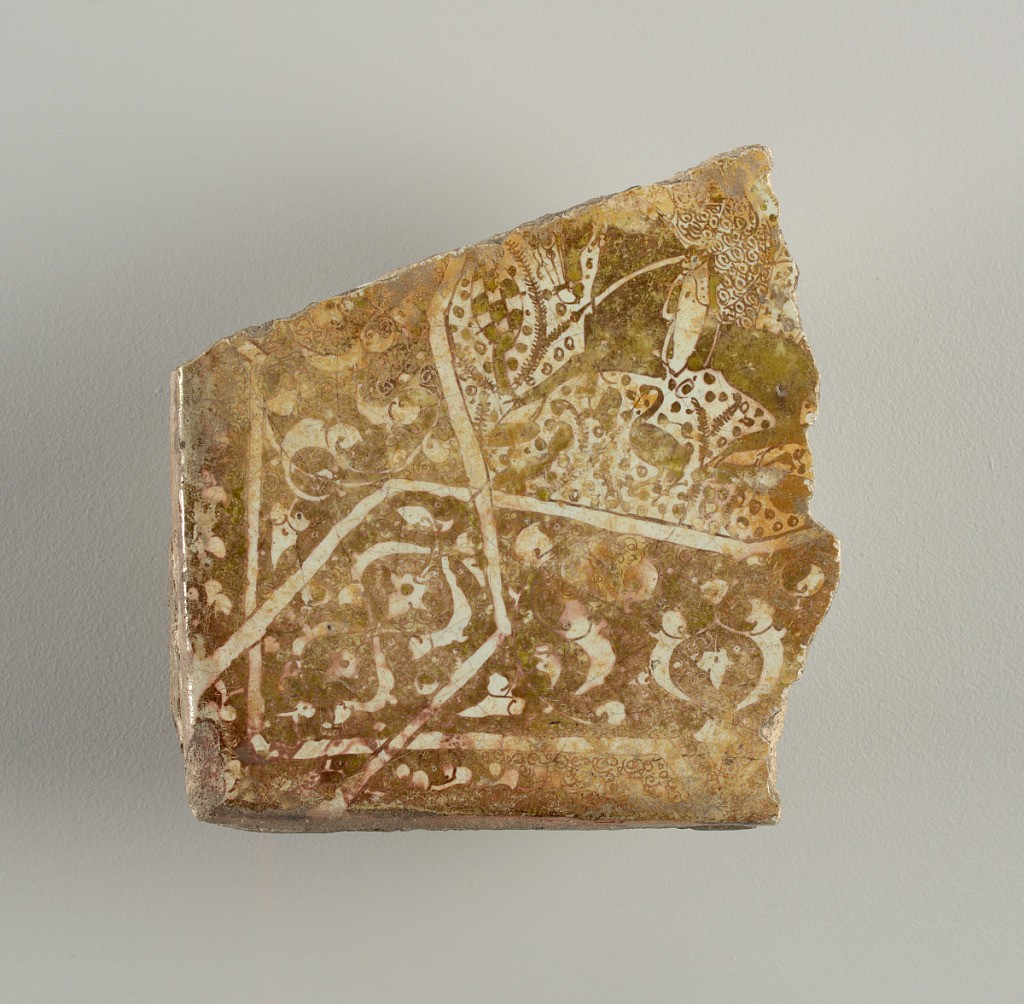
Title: Tile fragment
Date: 13th century
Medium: Tin-enamelled earthenware
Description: Four-sided, the lower left corner a right angle. White ground with iridescent olive green decoration consisting of a fragmentary horse and rider and a strapwork border containing conventionalized plant forms.